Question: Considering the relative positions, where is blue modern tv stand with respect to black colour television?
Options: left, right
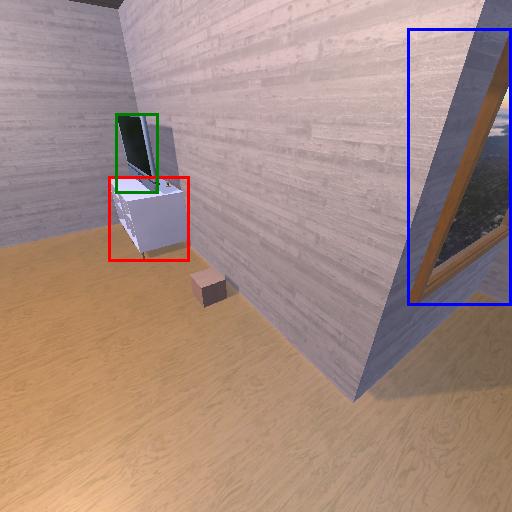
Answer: left